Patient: sex F, age 62
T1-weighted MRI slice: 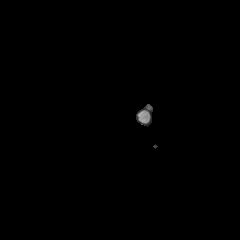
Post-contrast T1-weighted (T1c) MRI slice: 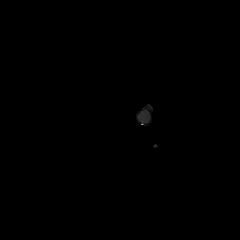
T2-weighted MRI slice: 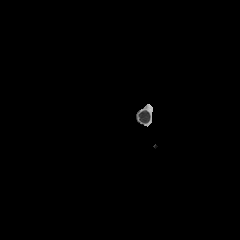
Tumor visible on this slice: no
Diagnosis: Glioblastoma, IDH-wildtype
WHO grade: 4